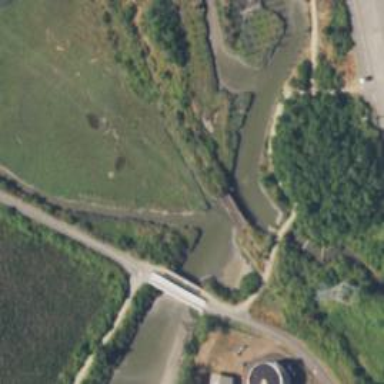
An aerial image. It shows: Disused railway bridge.